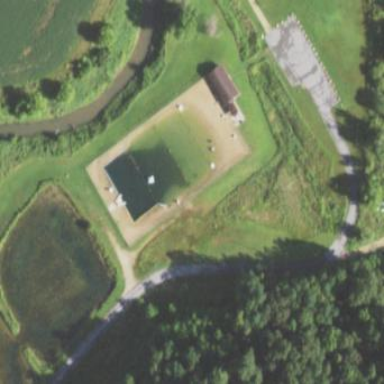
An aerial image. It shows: Outdoor swimming pool designed for inground swimming. Ideal for leisure and sports activities.